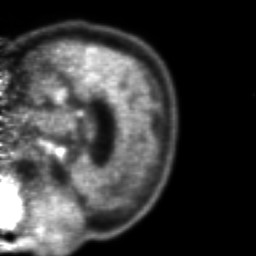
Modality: PET
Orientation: sagittal
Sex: male
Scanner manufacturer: ge